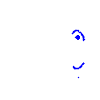
Particle: kaon